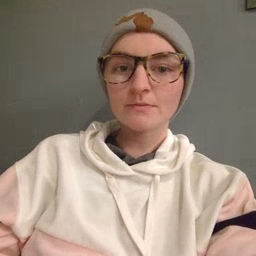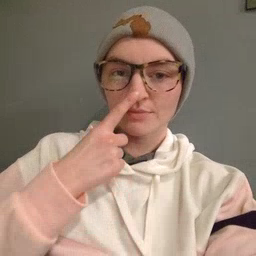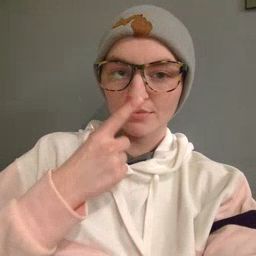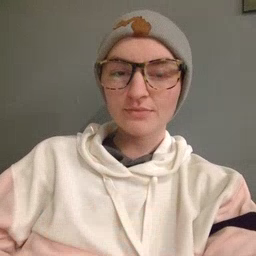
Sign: nose